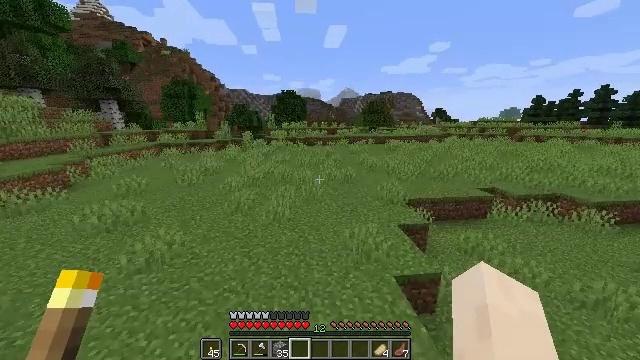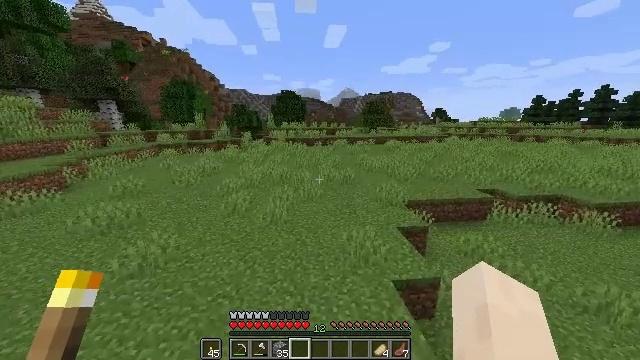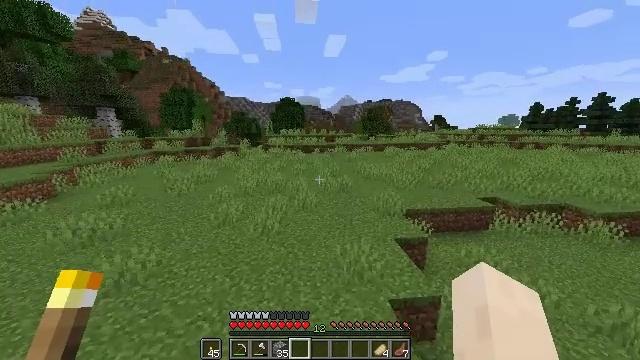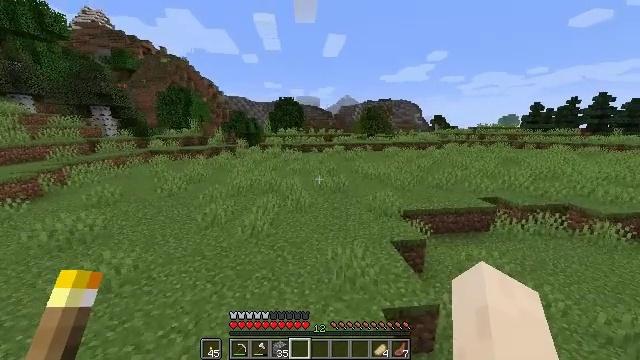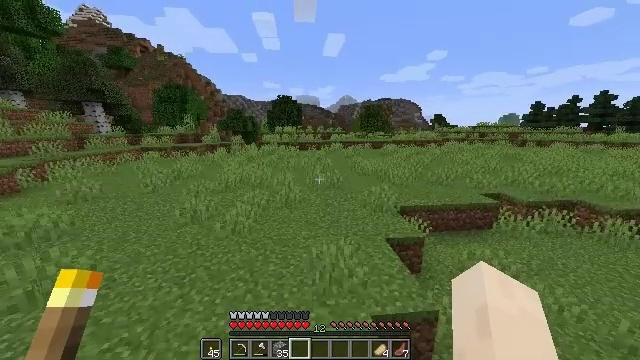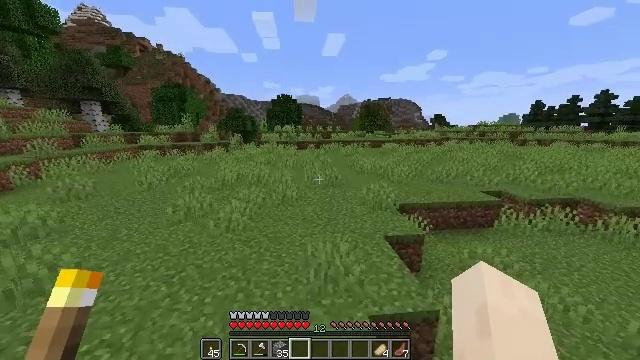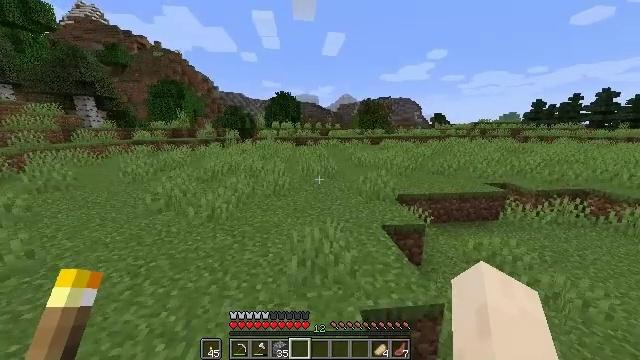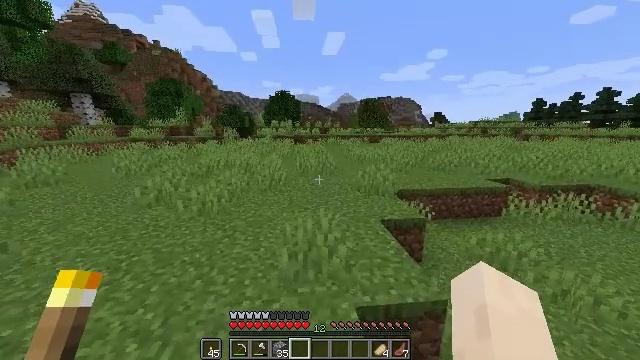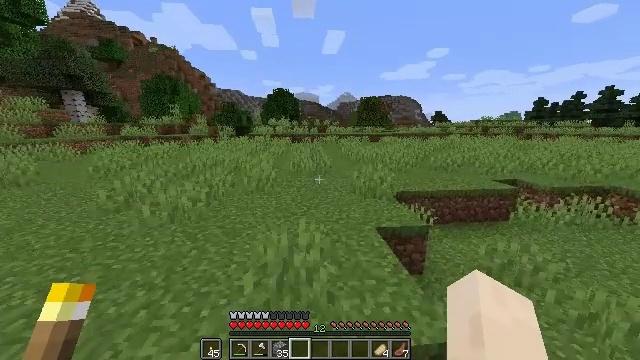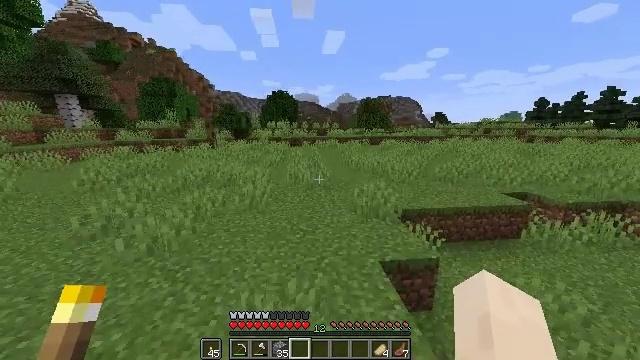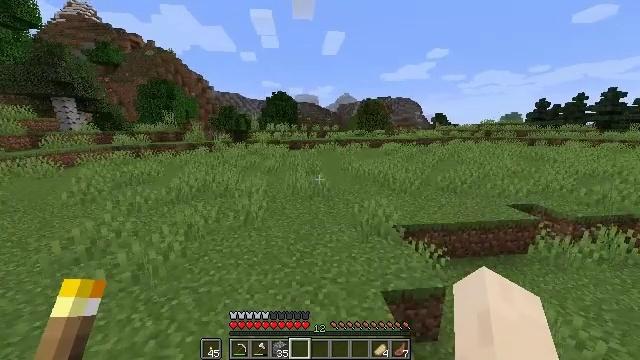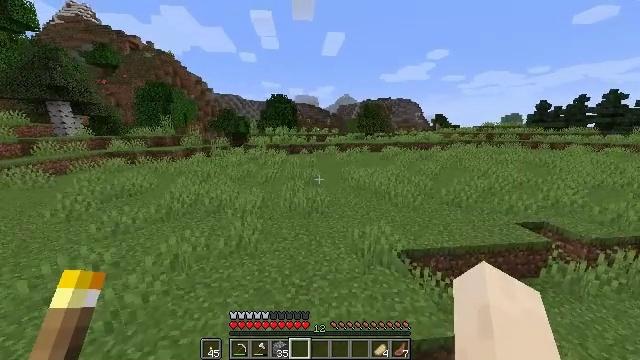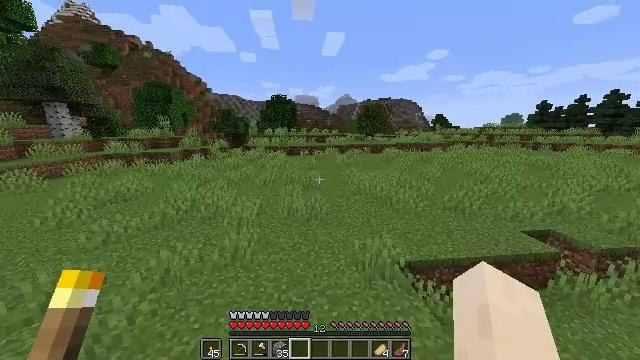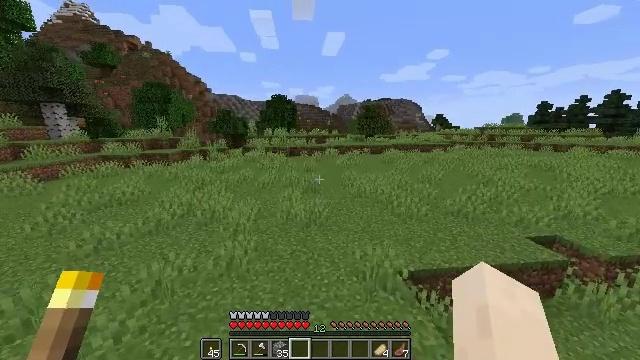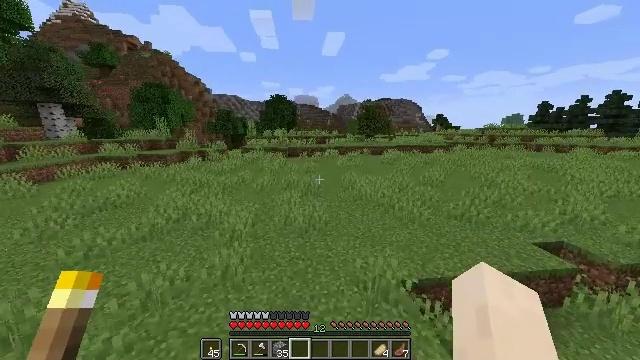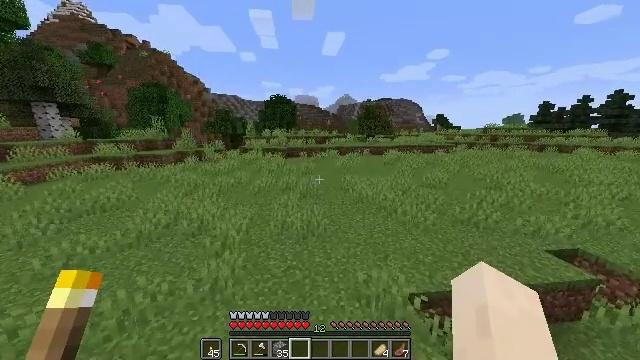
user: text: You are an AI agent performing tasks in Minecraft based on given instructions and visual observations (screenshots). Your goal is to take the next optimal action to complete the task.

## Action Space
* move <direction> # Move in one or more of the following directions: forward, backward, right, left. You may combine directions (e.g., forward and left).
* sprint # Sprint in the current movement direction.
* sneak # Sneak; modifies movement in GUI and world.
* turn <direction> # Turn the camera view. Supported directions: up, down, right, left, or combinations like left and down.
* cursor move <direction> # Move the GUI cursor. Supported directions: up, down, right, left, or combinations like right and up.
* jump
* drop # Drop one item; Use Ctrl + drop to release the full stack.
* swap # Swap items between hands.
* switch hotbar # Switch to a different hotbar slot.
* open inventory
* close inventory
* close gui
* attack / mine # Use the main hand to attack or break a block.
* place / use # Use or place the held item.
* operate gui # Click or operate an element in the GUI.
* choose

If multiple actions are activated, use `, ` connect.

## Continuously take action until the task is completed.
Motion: motion action
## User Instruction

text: Hunt animals.
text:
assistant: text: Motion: move forward and move right, sprint, jump
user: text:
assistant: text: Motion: move forward and move right, sprint, turn up, jump
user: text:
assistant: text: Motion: move forward and move right, sprint, jump
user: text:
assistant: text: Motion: move forward, sprint, jump
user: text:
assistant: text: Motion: move forward, sprint
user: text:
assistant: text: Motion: move forward, sprint
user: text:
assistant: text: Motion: move forward, sprint
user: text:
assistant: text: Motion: move forward, sprint
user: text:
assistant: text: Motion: move forward, sprint, jump
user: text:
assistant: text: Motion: move forward, sprint, jump
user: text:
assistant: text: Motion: move forward, sprint, jump
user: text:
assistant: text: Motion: move forward, sprint, jump
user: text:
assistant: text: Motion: move forward, sprint, jump
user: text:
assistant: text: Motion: move forward, sprint, jump
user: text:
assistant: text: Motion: move forward and move right, sprint, jump
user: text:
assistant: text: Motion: move forward and move right, sprint, jump
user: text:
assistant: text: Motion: move forward and move right, sprint, jump
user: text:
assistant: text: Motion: move forward and move right, sprint, jump
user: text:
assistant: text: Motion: move forward and move right, sprint, jump
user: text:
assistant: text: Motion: move forward and move right, sprint, jump
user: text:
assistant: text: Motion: move forward and move right, sprint, jump
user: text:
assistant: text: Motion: move forward and move right, sprint, jump
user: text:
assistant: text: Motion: move forward and move right, sprint, jump
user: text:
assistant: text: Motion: move forward and move right, sprint, jump
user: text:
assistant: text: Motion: move forward and move right, sprint, turn right, jump
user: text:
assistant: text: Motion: move forward and move right, sprint, turn right and down, jump
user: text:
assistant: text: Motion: move forward and move right, sprint, turn right, jump
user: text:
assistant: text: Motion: move forward, sprint, turn right, jump
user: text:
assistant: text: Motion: move forward, sprint, turn right, jump
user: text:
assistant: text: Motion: move forward, sprint, turn right, jump